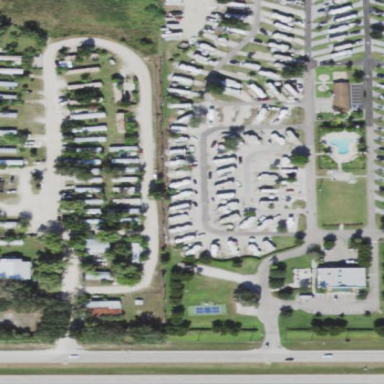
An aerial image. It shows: Caravan site for tourism.